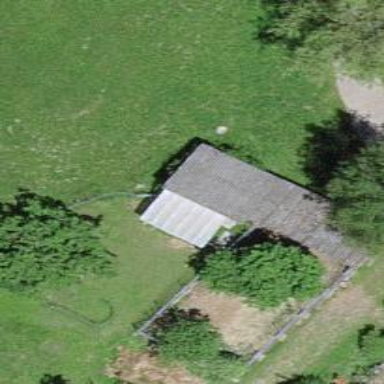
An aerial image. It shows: Farm auxiliary building.